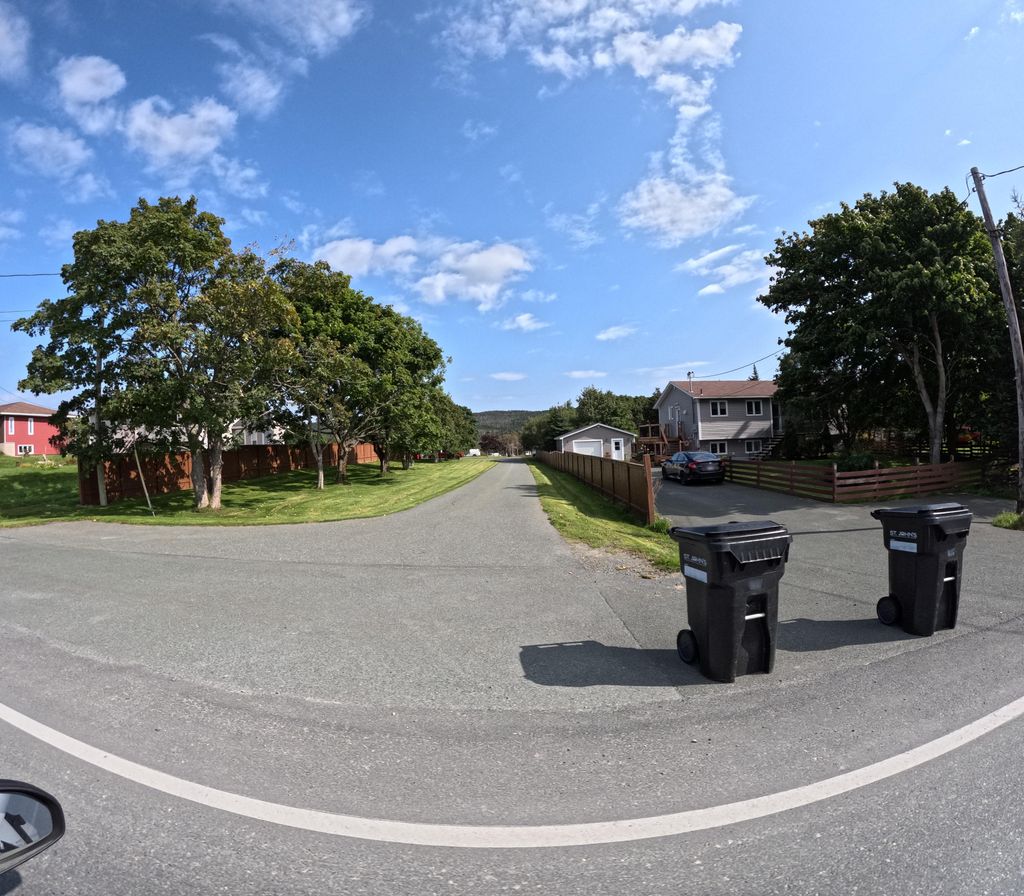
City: st_johns